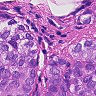
Metastatic tissue present: yes